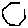
Label: hexagon